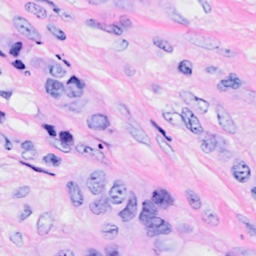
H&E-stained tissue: Breast